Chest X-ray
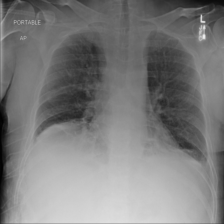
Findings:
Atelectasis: positive
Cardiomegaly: negative
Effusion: negative
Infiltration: negative
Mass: negative
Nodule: negative
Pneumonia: negative
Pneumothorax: negative
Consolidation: negative
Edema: negative
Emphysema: negative
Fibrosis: negative
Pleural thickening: negative
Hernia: negative